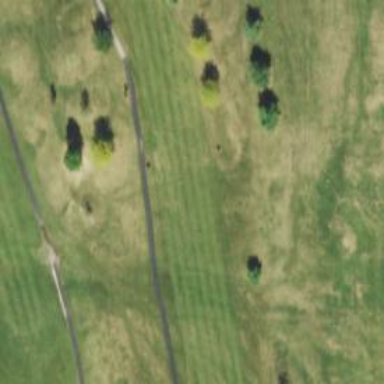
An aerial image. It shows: Golf hole.